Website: home-depot
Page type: account-selection
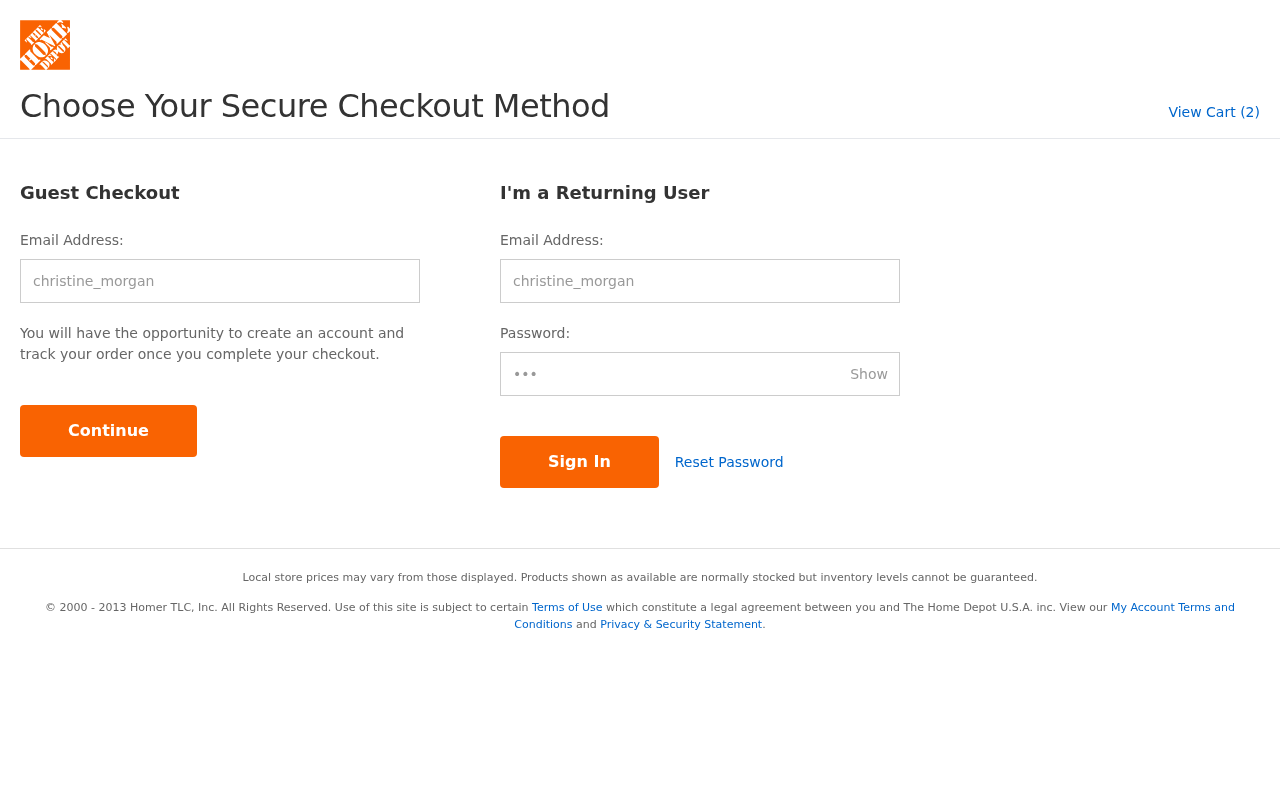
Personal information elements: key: PII_LOGIN_USERNAME
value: christine_morgan
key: PII_LOGIN_USERNAME2
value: christine_morgan
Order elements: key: ORDER_NUM_ITEMS
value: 2